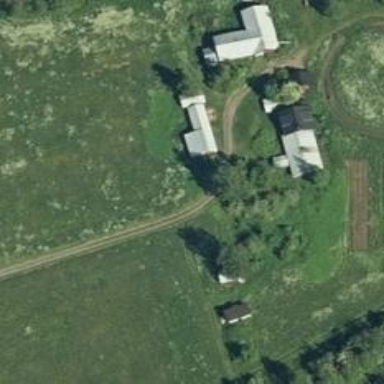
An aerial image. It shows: Farmyard area.